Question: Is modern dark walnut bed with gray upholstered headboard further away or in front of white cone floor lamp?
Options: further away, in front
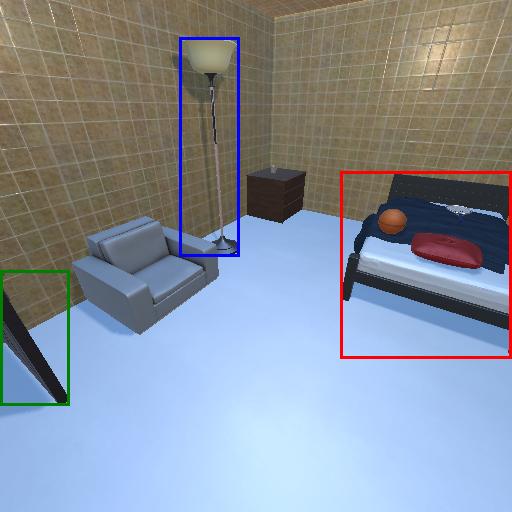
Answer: further away